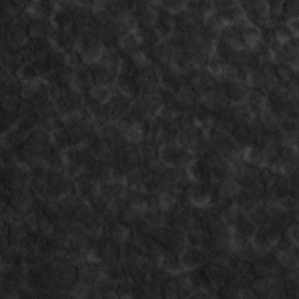
Label: non_frost